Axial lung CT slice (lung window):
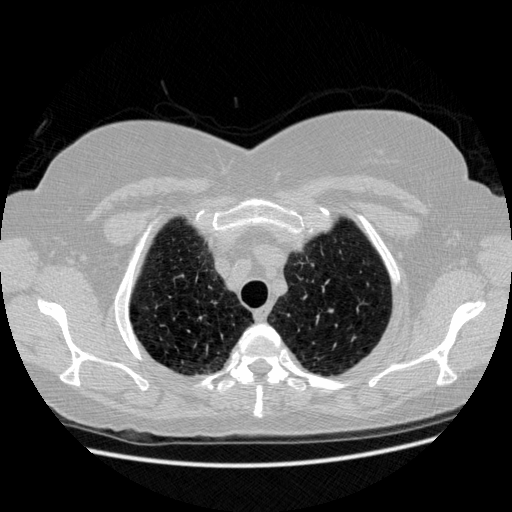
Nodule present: no